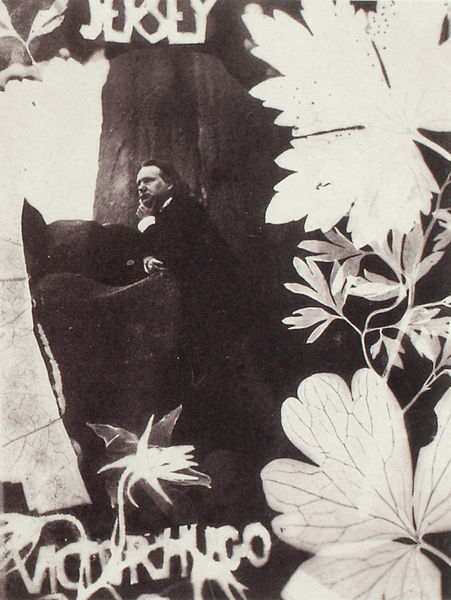
Titel: Victor Hugo dans le rocher des Proscrits
Künstler: Charles Hugo
Schlagwörter: blätter, dunkel, laub, mann, weiß, blume, blumen, frankreich, hell, schwarz, blüten, hochformat, anzug, hemd, stehen, herr, porträt, schauen, haare, blatt, pflanzen, schrift, man, graphik, lehnen, aufstützen, denkerpose, collage, foto, fotografie, belichtung, druck, schwarzweiss, text, buchstaben, plakat, schriftsteller, autor, kunst, kollage, kanzel, art deko, wort, innschrift, unleserlich, jersey, victor hugo, nchdenklich, unterm baum, jekly, künstlre